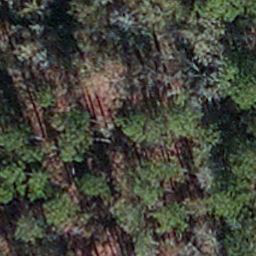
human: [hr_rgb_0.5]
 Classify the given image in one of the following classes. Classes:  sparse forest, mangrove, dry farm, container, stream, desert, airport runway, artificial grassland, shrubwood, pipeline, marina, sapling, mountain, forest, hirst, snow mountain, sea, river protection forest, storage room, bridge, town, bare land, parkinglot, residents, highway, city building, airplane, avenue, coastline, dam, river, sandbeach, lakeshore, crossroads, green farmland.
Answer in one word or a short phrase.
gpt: sapling